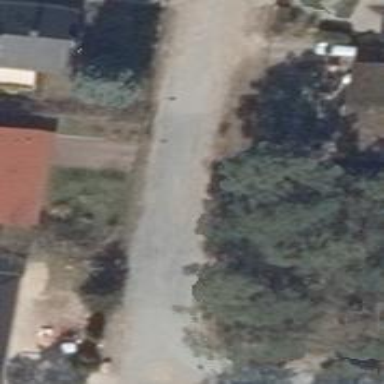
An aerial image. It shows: Residential road.